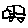
Label: car